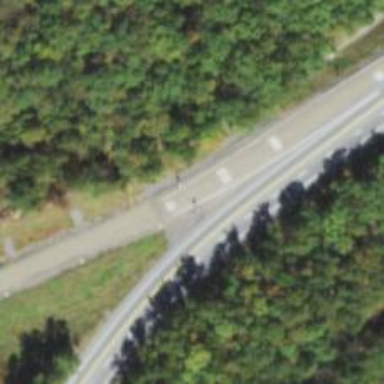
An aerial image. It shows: Escape road.